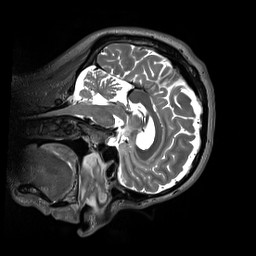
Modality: T2w
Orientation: sagittal
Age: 42
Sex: female
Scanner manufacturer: siemens
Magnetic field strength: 3 T
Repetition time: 3.2 s
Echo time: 0.412 s